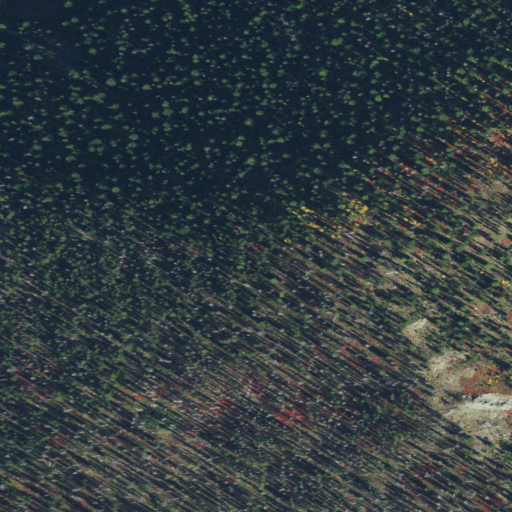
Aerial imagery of mountain in Idaho named Stony Point containing evergreen forest and shrub